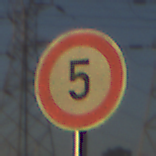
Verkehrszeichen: Geschwindigkeit5
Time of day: SunriseSunset
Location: Outdoor (Nature)
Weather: Clear
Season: NotSpecified
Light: Natural